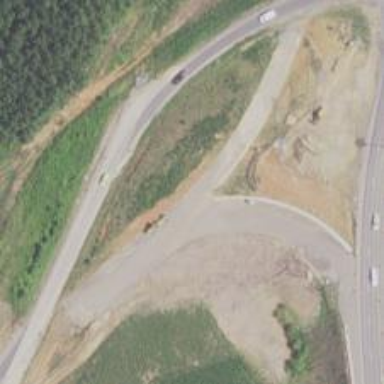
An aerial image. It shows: Motorway link at diverging diamond interchange (DDI) junction.